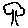
Label: tree